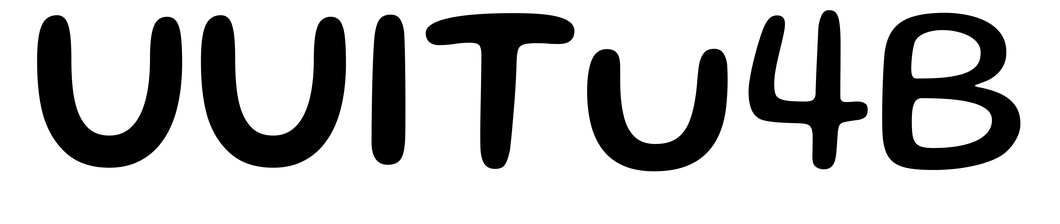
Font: Gluten_Regular